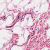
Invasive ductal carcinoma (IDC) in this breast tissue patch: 0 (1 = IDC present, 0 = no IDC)